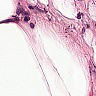
Metastatic tissue present: no